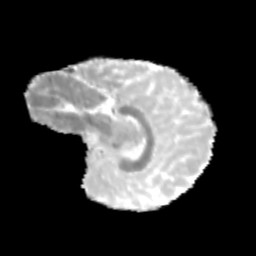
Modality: MD
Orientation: sagittal
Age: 9
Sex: female
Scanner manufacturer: siemens
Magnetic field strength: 3 T
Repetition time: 3.8 s
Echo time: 0.07 s